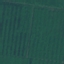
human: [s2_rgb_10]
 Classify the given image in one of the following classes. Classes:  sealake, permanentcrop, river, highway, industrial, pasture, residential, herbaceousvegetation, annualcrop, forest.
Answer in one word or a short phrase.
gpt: Forest